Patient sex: M
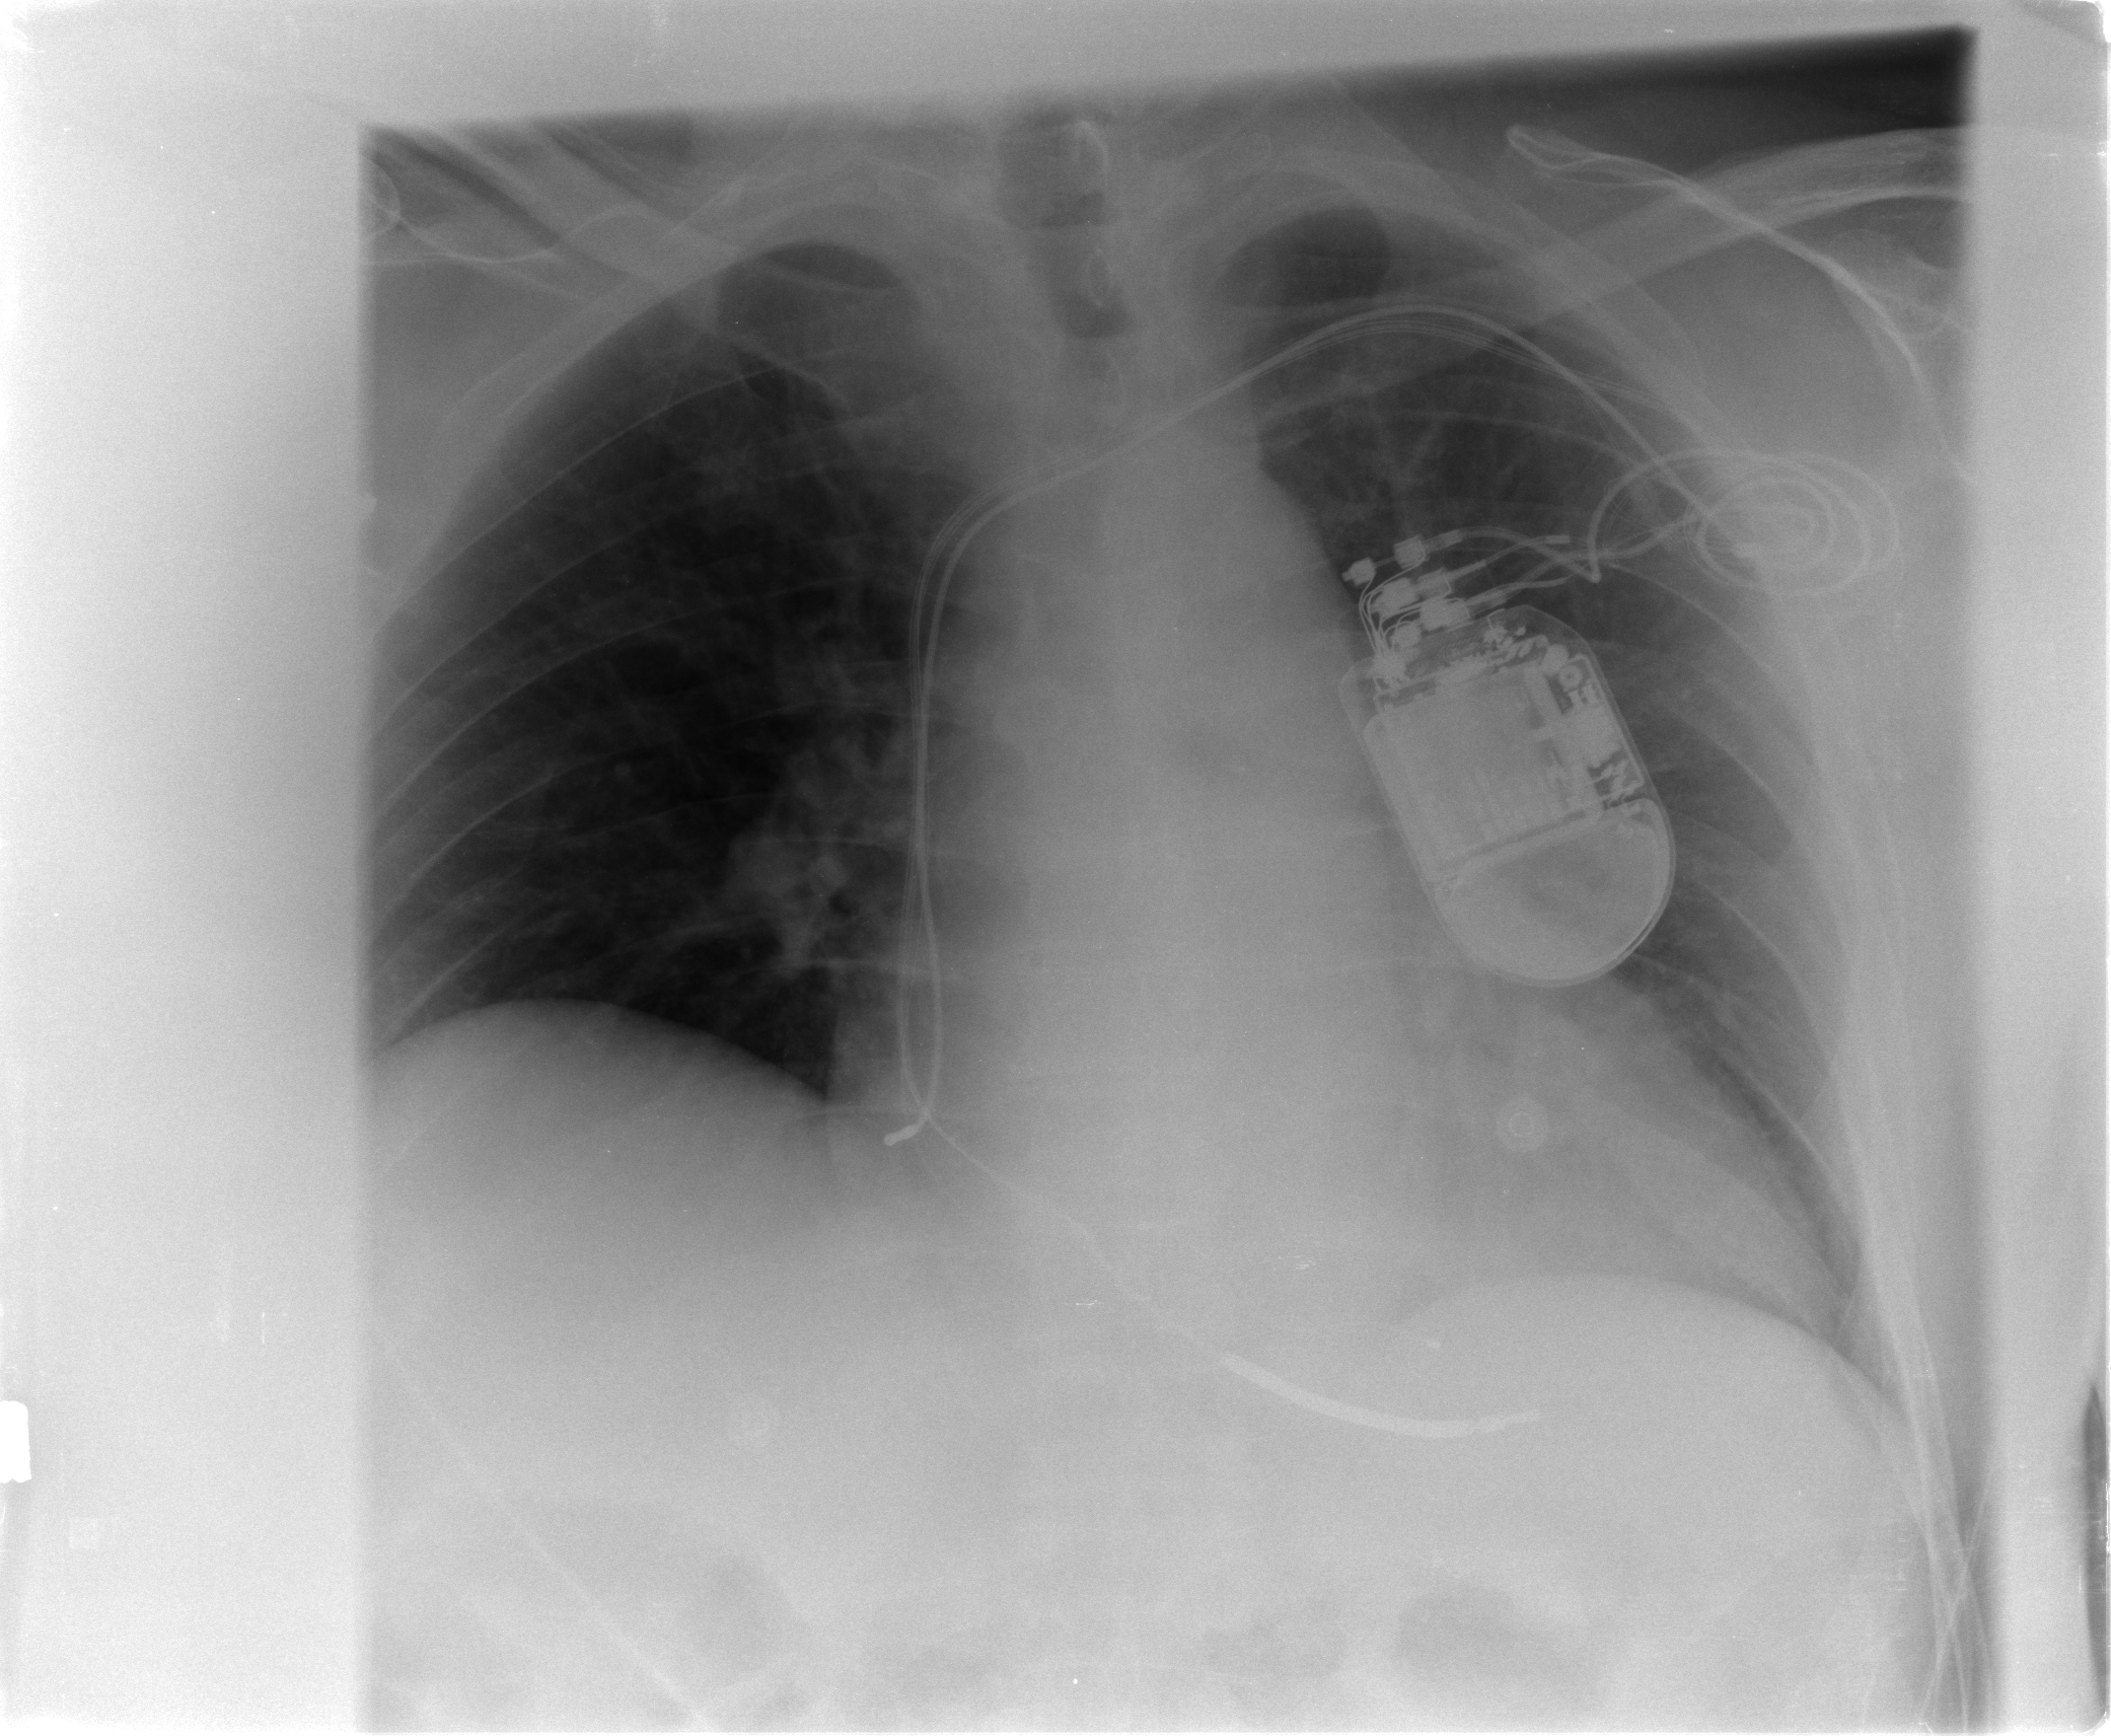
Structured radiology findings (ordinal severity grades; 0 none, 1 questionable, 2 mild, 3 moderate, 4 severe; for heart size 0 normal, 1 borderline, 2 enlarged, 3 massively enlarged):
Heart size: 2
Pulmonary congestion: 1
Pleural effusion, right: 0
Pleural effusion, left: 0
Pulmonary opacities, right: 0
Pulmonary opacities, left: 0
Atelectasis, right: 0
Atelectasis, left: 2